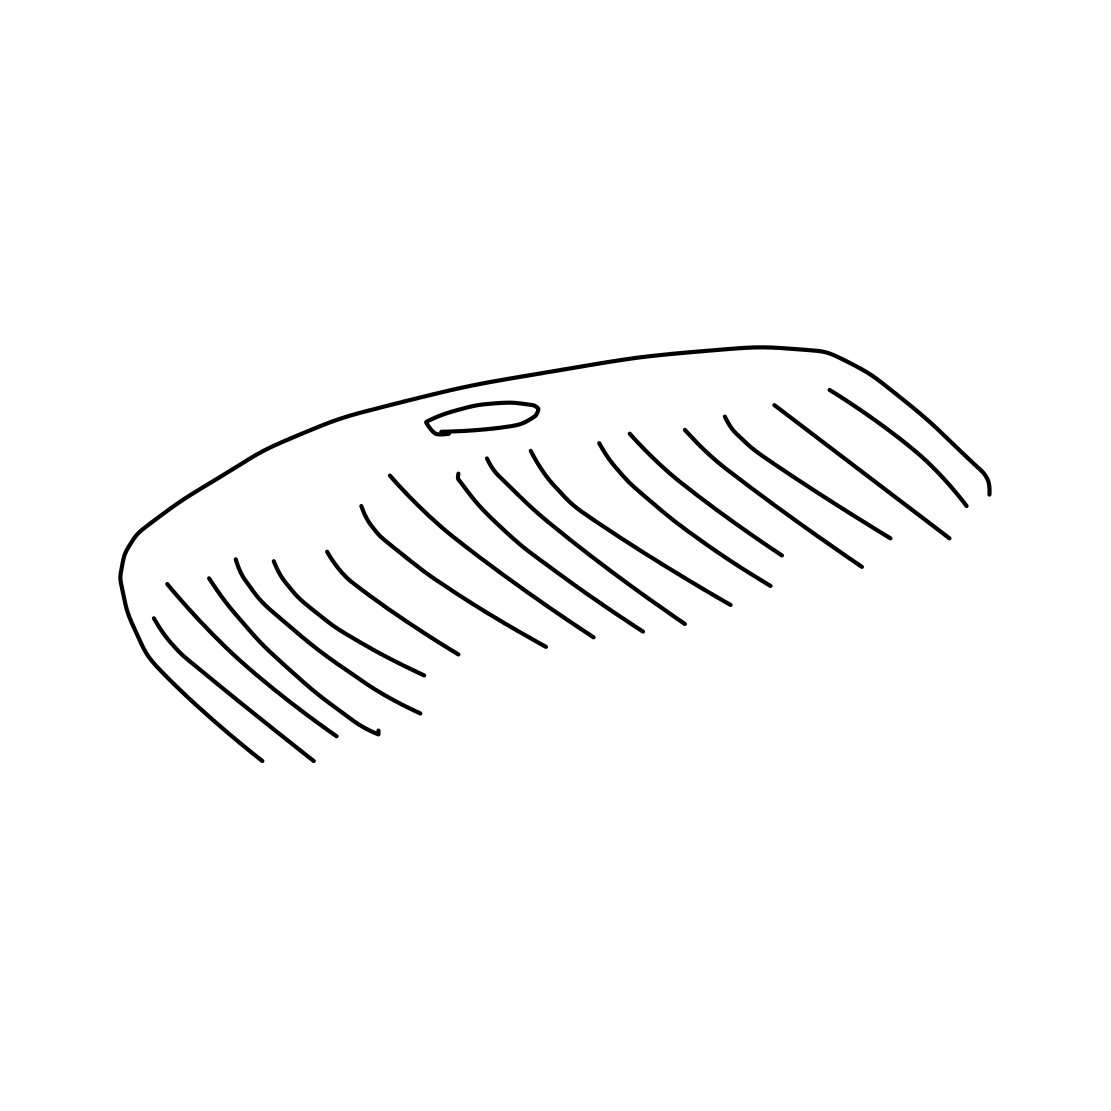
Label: comb